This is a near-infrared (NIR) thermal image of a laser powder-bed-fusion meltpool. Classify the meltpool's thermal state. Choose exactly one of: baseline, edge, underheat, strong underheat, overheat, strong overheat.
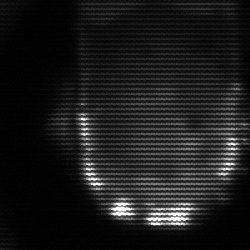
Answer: baseline